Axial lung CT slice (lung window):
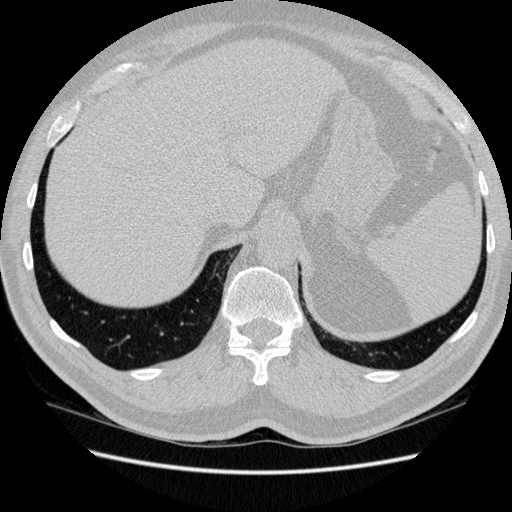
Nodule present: no